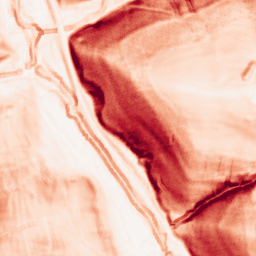
Category: morphological
Decomposition family: morphological_gradient
Decomposition parameters: size: 5
shape: square
Upsampling method: bicubic_3x
Upsampling parameters: scale: 3
Upsampling scale: 3